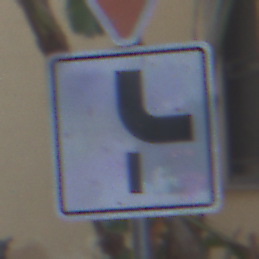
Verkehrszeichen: VerlaufVorfahrtsstrasse10
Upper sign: VorfahrtGewaehren
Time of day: MorningAfternoon
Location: Outdoor (Urban)
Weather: PartlyCloudy
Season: NotSpecified
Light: Natural